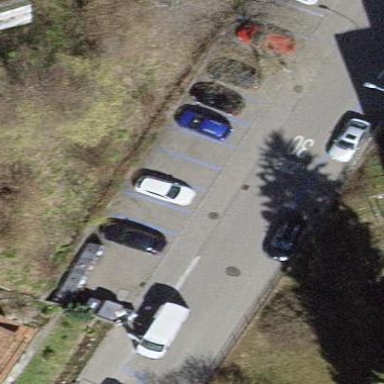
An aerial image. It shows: Street side parking area with asphalt surface.